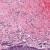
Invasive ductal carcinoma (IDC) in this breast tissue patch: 1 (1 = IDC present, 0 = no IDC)